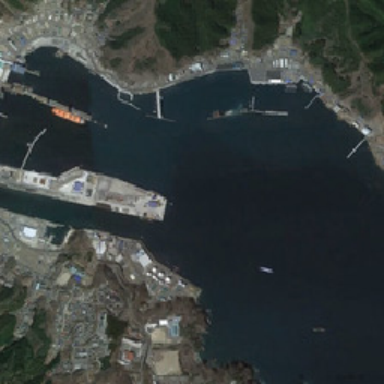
The port is very old .